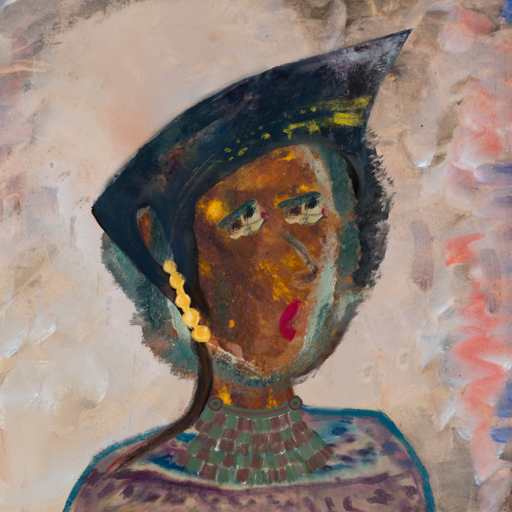
Background: Roy_Bahadur, Head And Neck Side: Comrade, Face Side: Pipe, Bust: HillGirl, Hair Side: Boggyland, Head Accessory: Irani, Second Necklace: After_Raid, Necklace: Blank, Baby: Blank